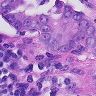
Metastatic tissue present: yes